Question: What would you call the slider effect when you press Windows + Tab key in Windows 7, and it displays layers of windows which can be scrolled through?

What do you call this 3D transition in terms of jQuery? (Like fade in, fade out) Any reference would help. Thanks.
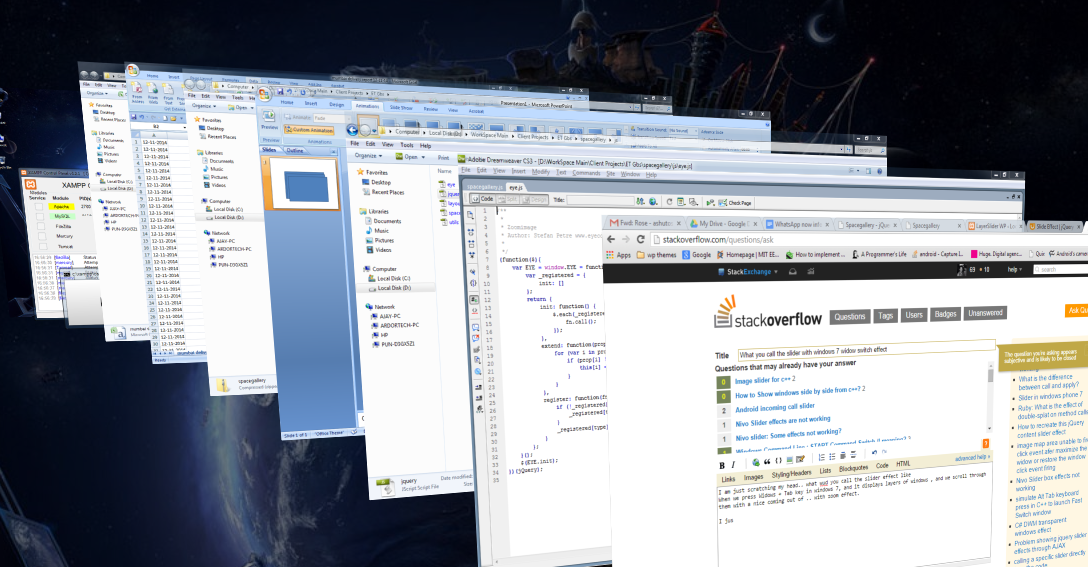
Answer: Microsoft calls their effect <URL>.
I couldn't find a specific jQuery plugin to do the Aero Flip 3D effect exactly. I did find many examples of 3D flip effects. Checkout the <URL>.